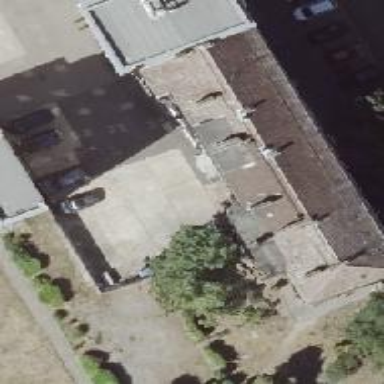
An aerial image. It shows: Hipped-roof building with apartments.